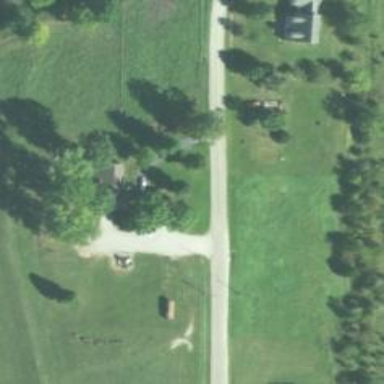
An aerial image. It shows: Driveway leading to service road.